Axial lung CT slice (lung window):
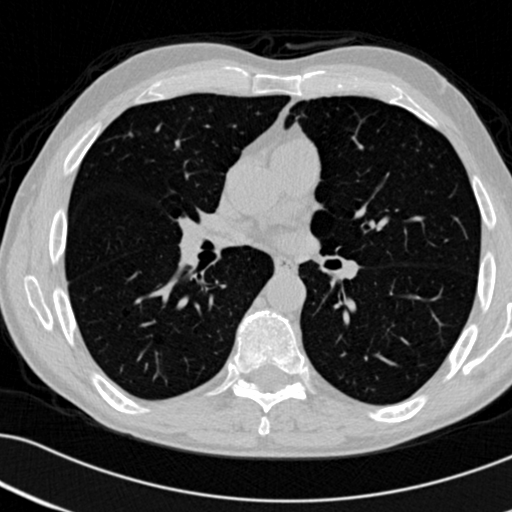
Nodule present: no